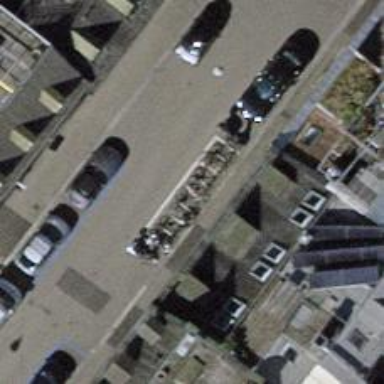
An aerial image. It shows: Bicycle parking area with stands.